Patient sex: M
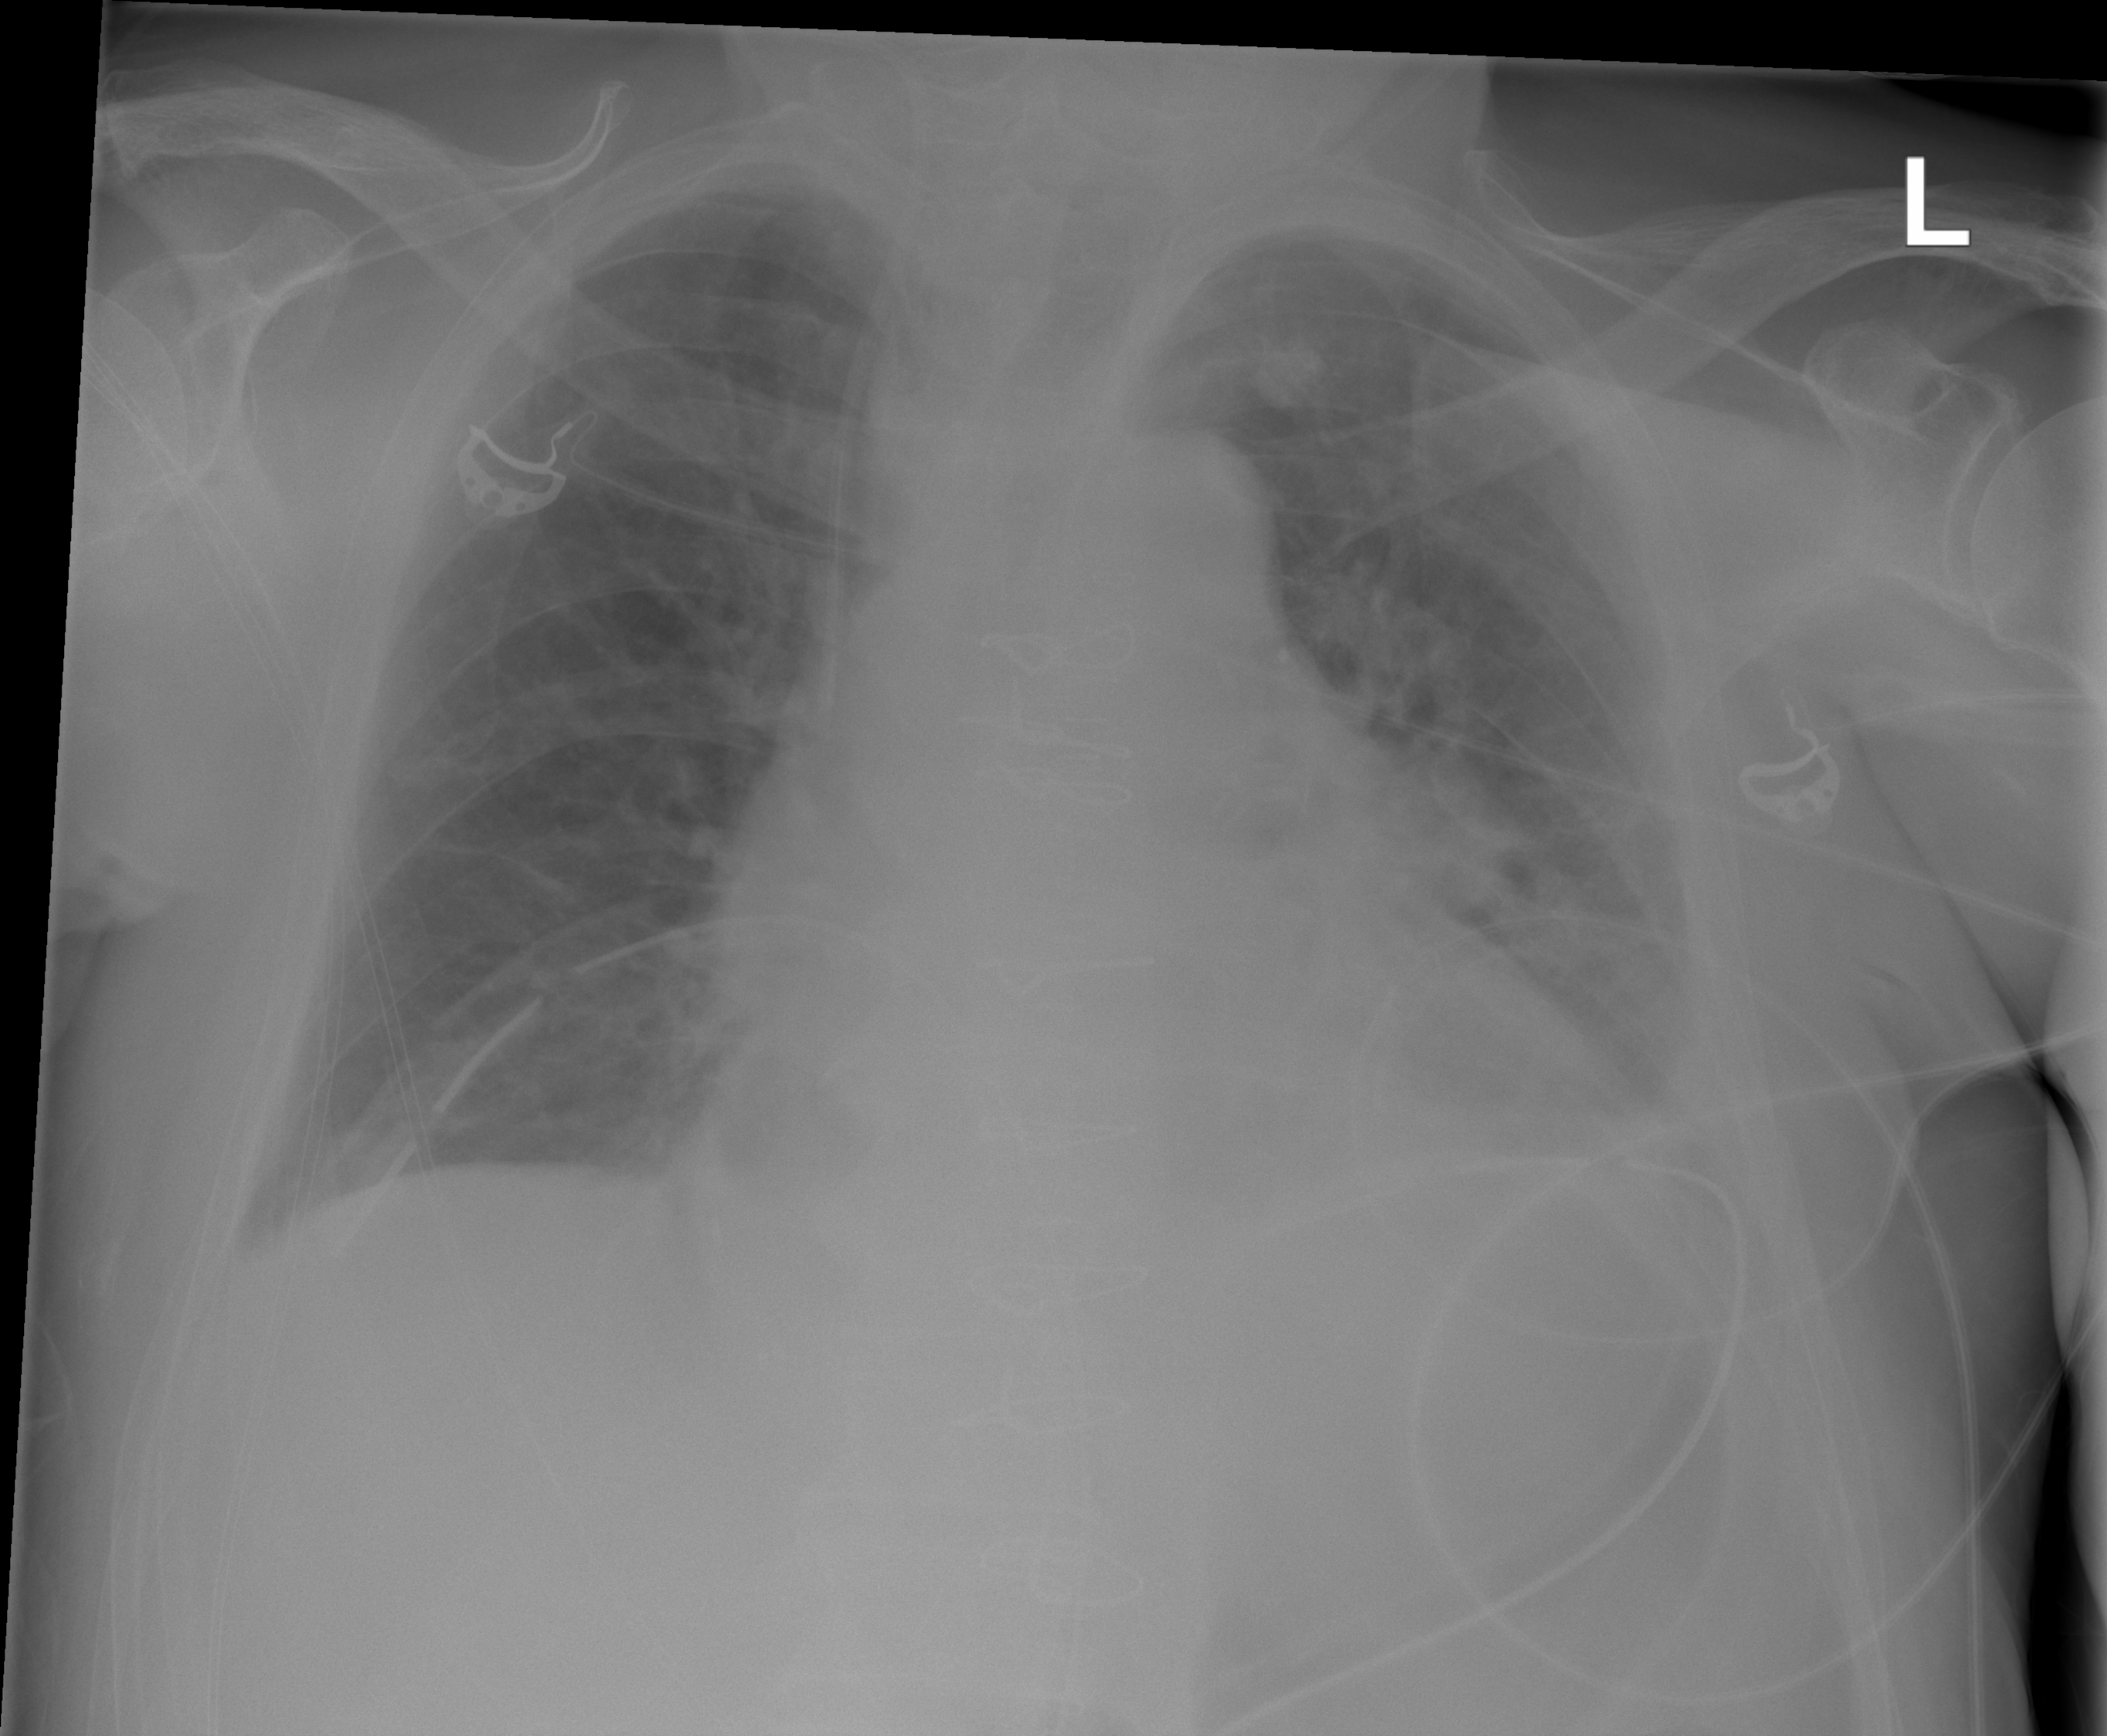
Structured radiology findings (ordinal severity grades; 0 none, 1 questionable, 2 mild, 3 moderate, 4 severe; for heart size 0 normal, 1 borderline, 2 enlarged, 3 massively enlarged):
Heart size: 2
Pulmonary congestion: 2
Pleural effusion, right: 0
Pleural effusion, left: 2
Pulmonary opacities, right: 2
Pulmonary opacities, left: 2
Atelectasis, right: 0
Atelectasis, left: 2